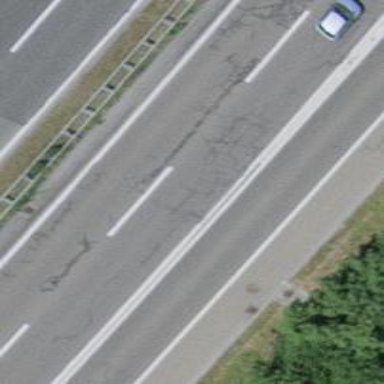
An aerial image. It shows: Motorway junction.